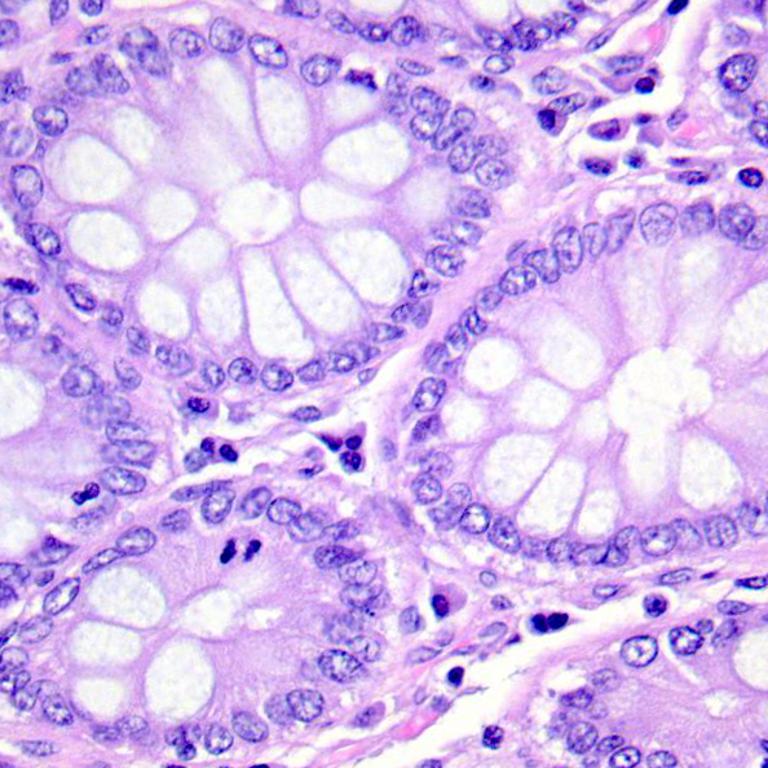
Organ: colon
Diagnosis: benign